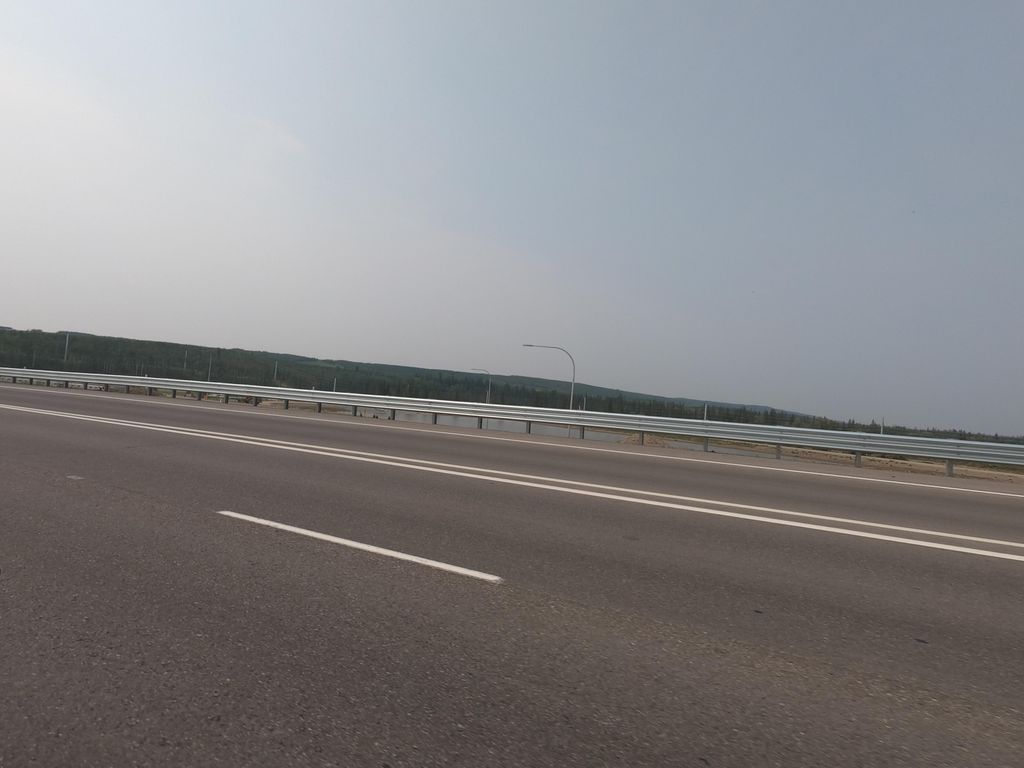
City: calgary